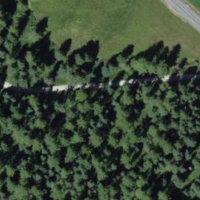
EUNIS habitat code: 43
Species observed at this site:
Linaria vulgaris